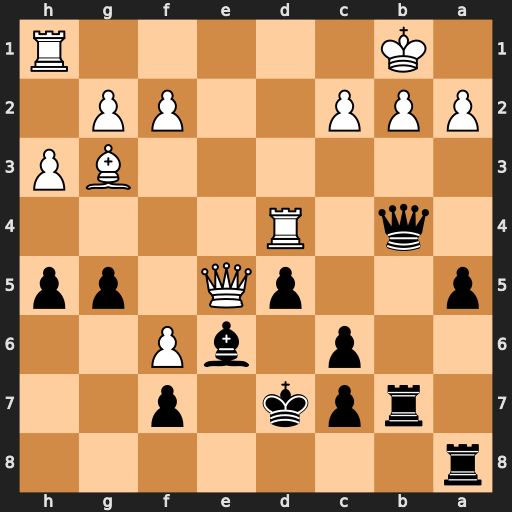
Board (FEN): r7/1rpk1p2/2p1bP2/p2pQ1pp/1q1R4/6BP/PPP2PP1/1K5R
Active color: b
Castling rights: -
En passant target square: -
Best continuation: Qxb2#